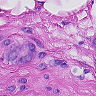
Metastatic tissue present: yes